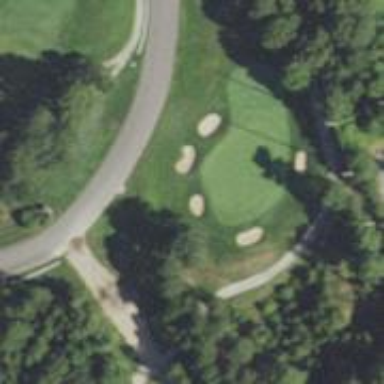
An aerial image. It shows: Golf hole.